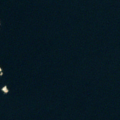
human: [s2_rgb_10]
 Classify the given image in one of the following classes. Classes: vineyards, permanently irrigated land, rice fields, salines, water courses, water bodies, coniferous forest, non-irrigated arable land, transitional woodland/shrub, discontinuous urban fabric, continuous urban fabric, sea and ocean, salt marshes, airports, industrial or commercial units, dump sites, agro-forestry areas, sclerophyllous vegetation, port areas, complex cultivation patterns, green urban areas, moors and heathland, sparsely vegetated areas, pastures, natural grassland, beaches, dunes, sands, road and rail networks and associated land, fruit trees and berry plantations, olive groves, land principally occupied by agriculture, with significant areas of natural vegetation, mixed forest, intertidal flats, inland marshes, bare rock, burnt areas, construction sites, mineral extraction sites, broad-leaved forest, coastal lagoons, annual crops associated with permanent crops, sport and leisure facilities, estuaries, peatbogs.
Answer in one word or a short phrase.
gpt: sea and ocean